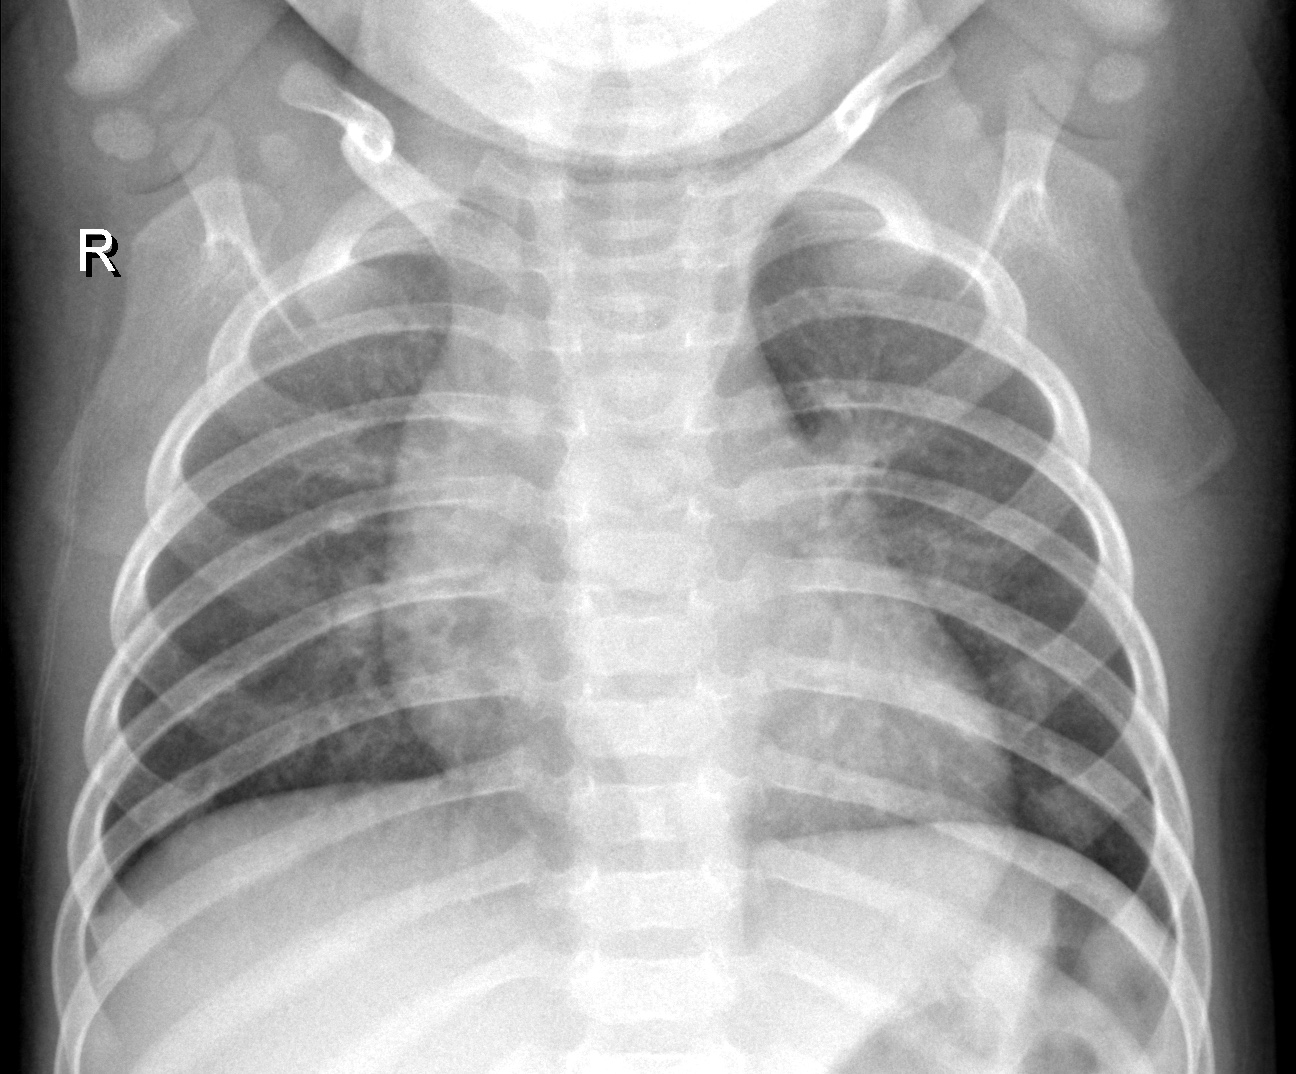
Diagnosis: NORMAL